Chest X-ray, AP view. Patient: 56 years old, sex F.
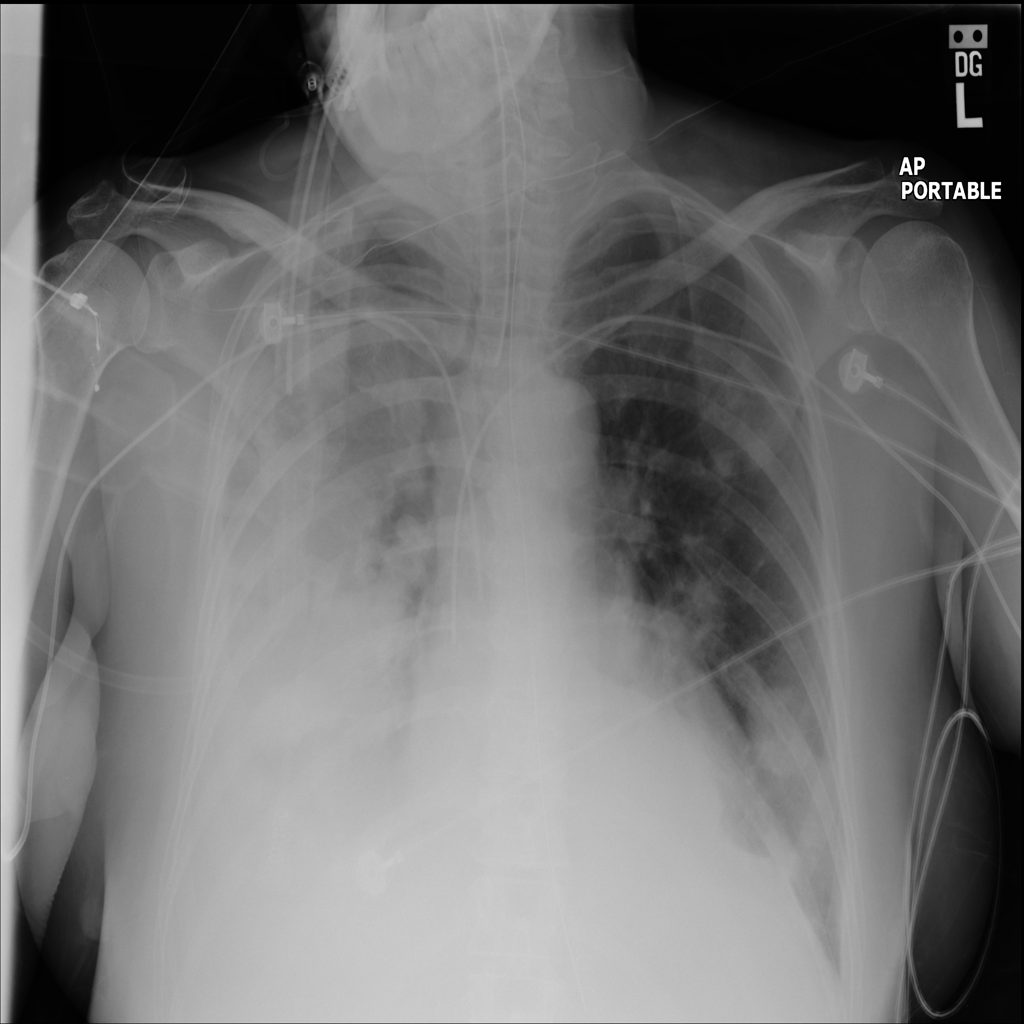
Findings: Infiltration